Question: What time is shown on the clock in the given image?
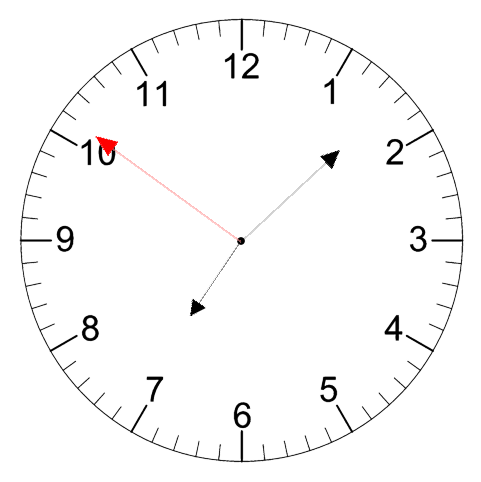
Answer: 07:07:51